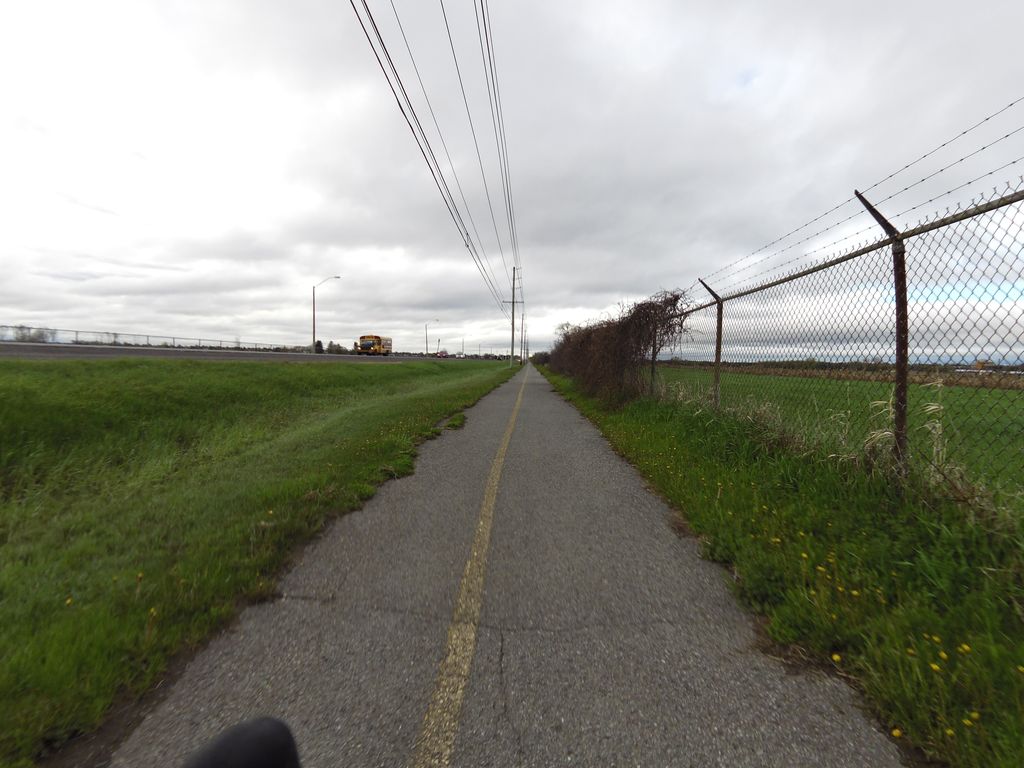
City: ottawa-gatineau